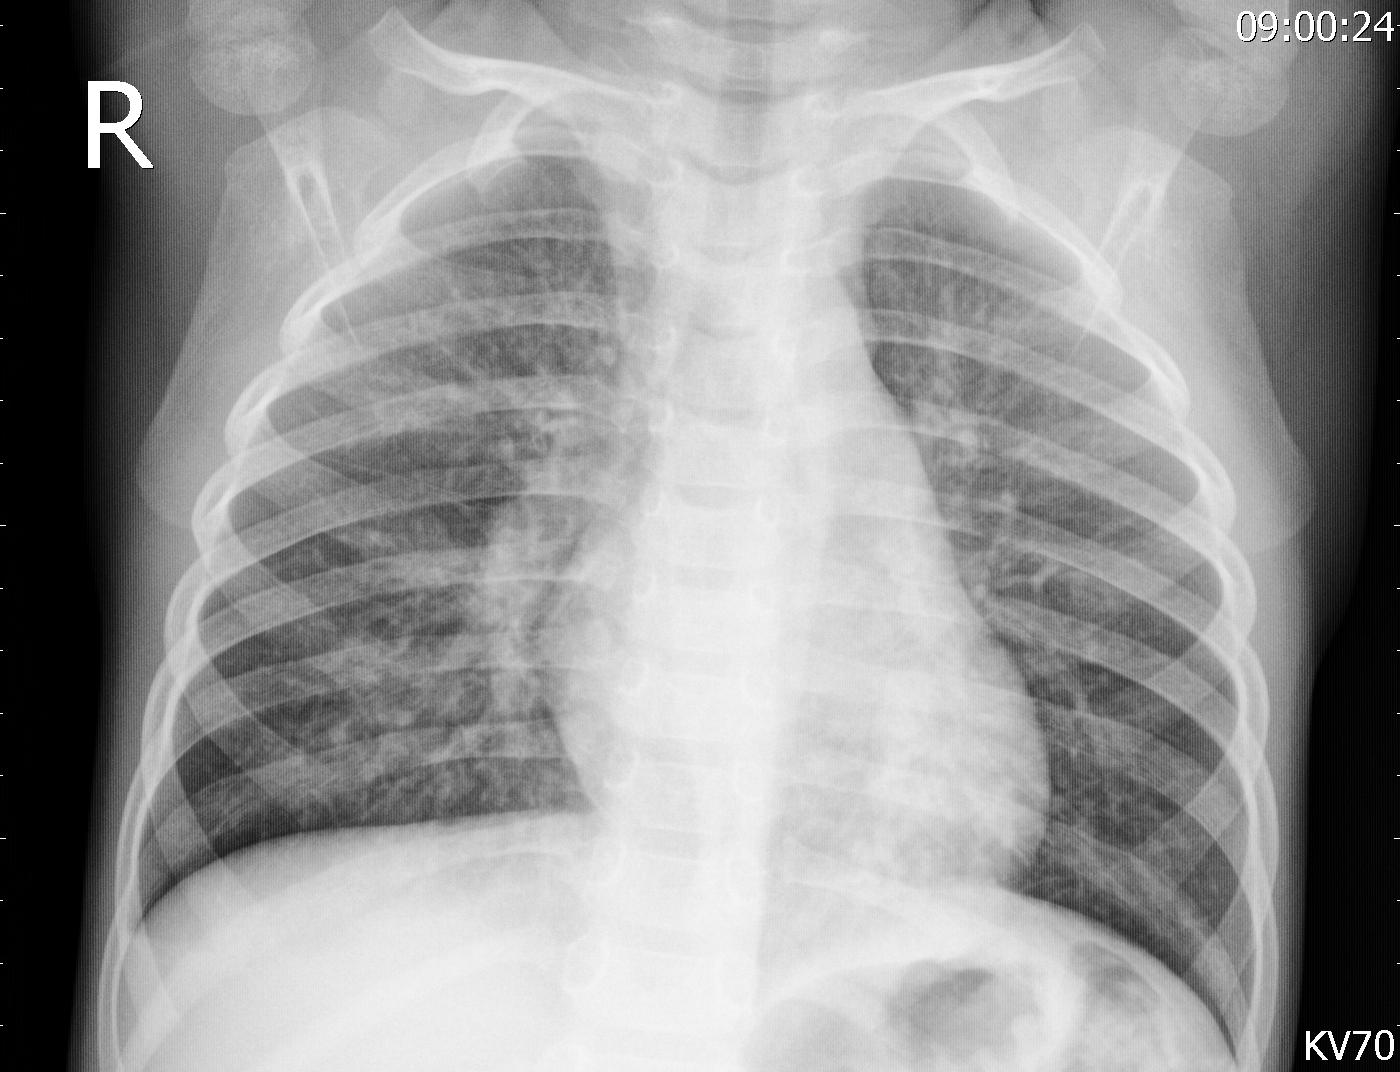
Diagnosis: PNEUMONIA